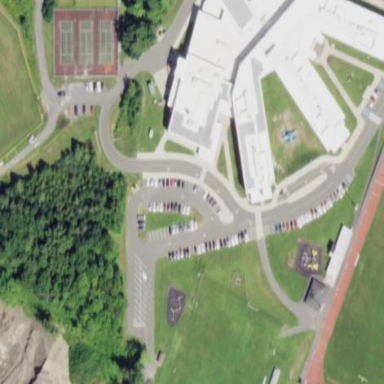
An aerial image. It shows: School.